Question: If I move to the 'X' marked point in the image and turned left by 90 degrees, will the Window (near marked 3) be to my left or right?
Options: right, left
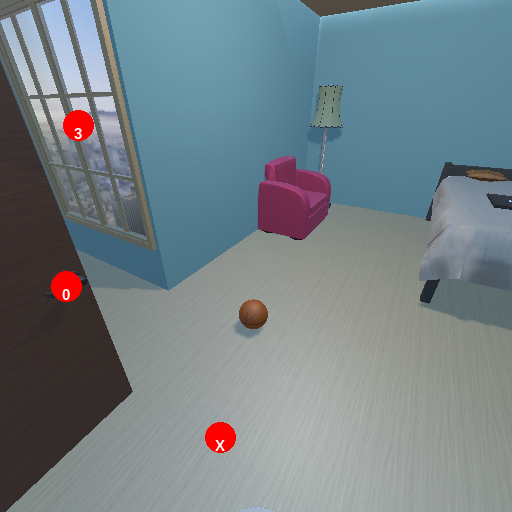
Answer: right